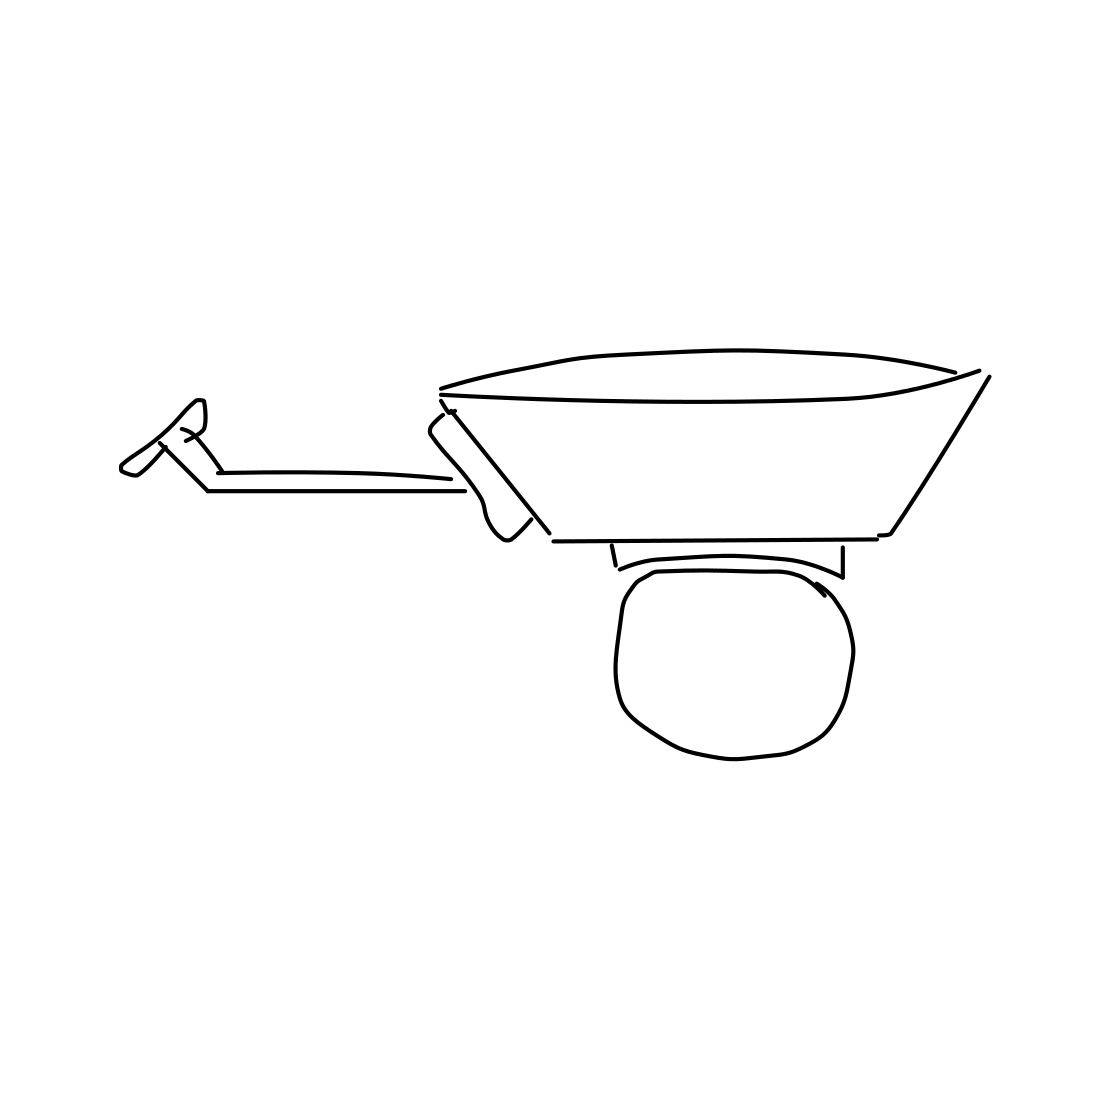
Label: wheelbarrow